Field crop: maize
Growth stage: 2
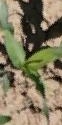
Species: maize